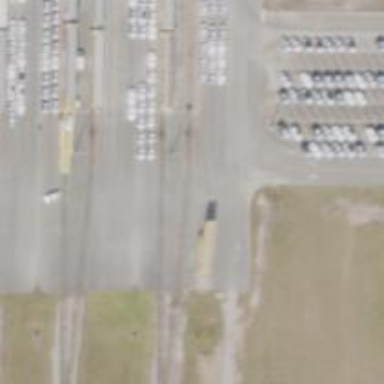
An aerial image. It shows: Rail spur service.